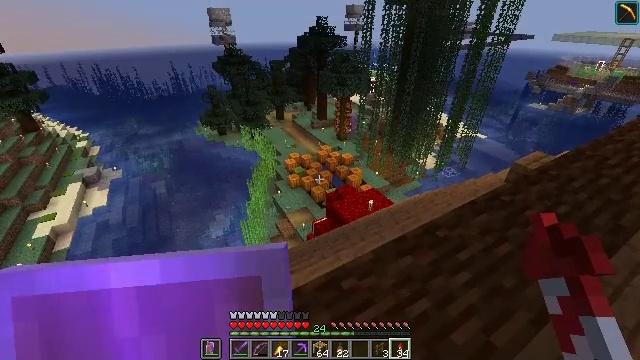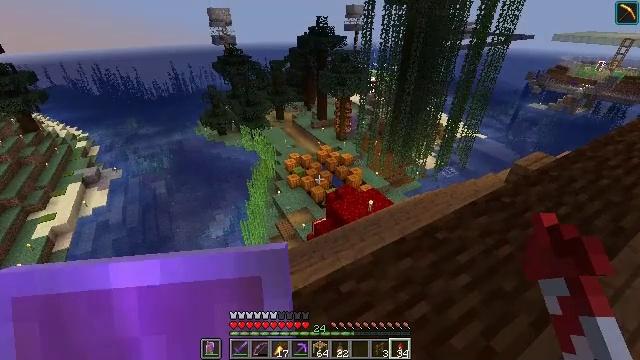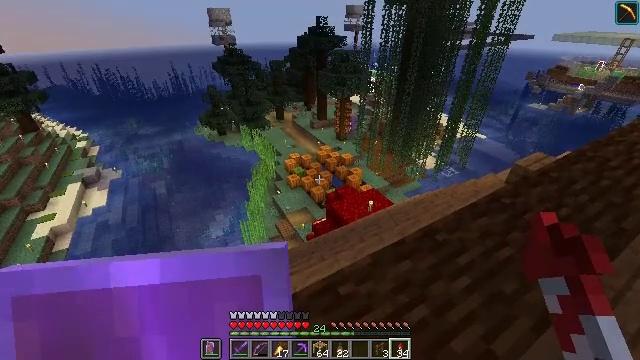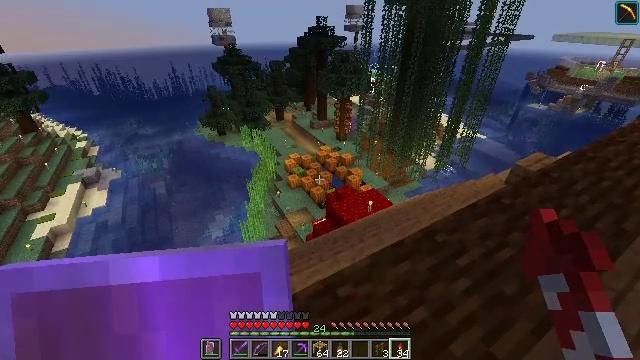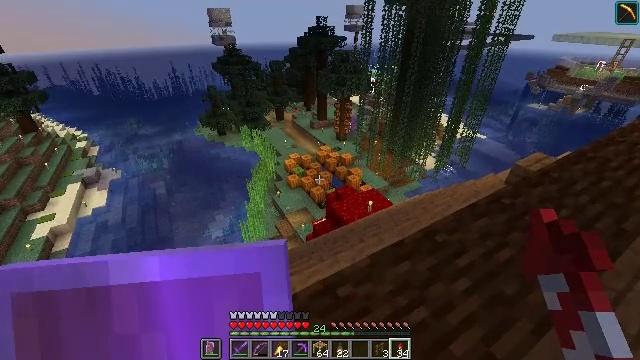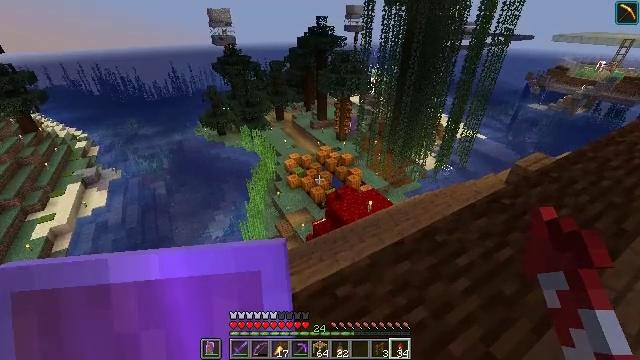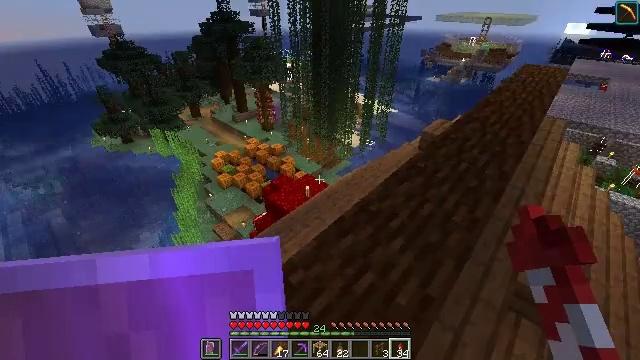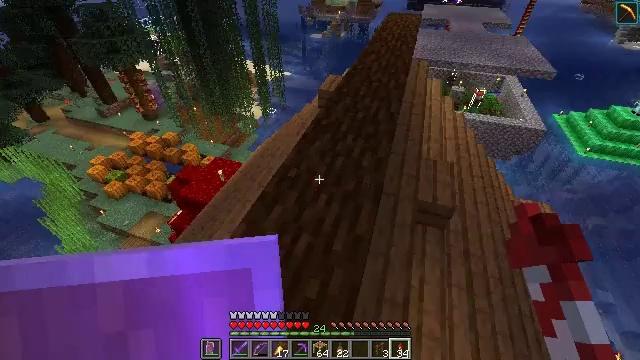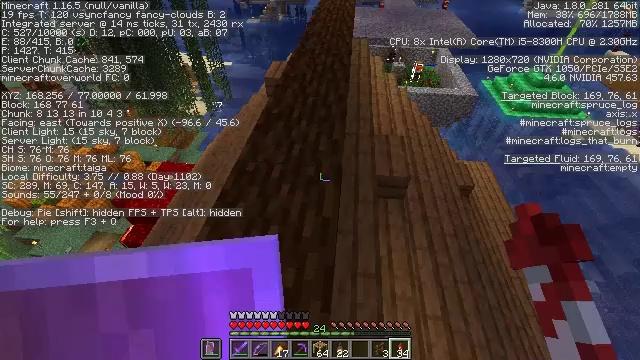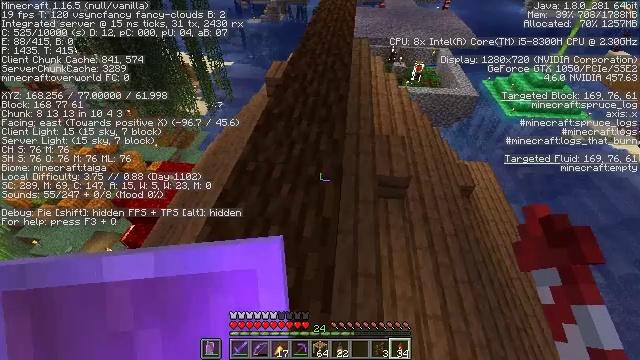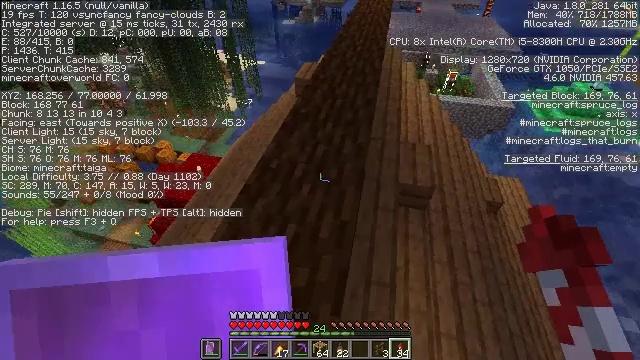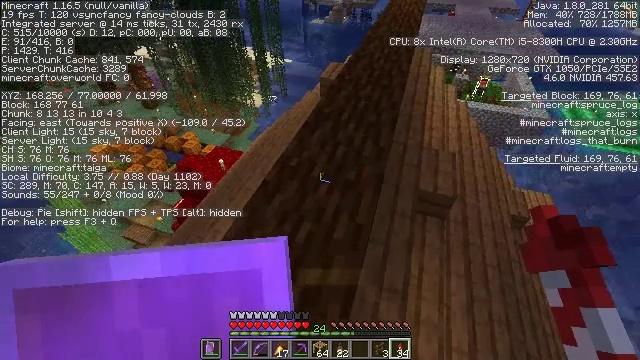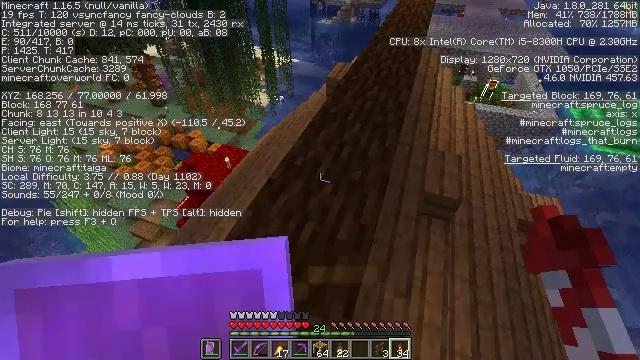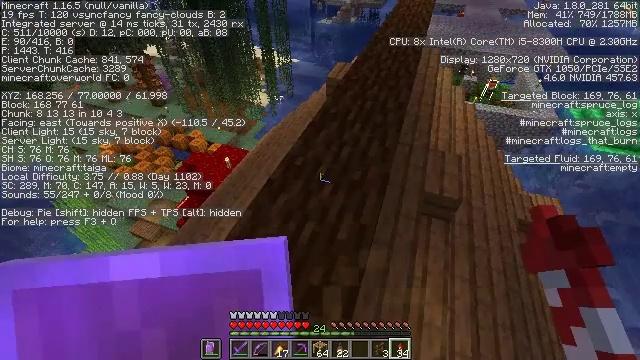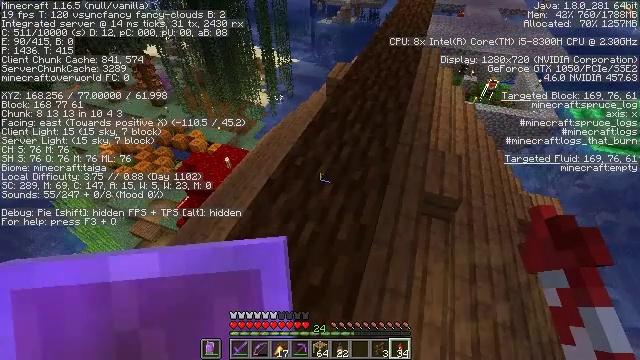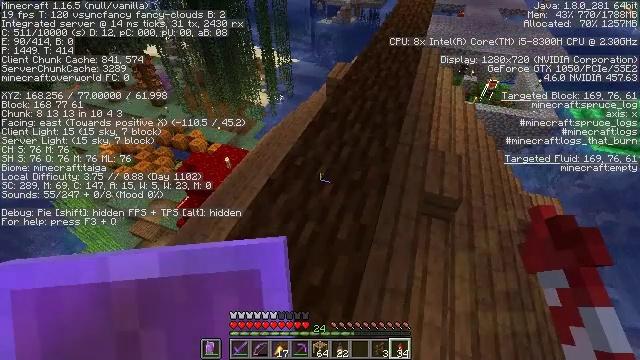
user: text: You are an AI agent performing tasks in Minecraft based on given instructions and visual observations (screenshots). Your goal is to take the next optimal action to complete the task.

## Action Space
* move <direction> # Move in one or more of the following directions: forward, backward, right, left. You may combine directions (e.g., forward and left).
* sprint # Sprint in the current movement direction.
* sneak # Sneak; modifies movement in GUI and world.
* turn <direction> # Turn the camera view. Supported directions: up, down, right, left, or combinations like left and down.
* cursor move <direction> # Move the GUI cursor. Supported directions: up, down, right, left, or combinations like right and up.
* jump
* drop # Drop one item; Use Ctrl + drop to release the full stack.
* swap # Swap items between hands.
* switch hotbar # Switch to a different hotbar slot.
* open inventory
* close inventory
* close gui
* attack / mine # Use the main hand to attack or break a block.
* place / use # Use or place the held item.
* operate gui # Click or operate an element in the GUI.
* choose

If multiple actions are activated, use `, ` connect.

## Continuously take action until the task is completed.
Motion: motion action
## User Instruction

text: Combine brown wool in the crafting table for a brown carpet.
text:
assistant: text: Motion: no_op
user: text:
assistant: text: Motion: no_op
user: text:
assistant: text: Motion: no_op
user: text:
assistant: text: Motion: no_op
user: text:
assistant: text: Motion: no_op
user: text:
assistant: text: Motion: turn right and down
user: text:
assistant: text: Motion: turn right and down
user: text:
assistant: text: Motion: turn right and down
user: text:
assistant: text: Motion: no_op
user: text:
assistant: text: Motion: turn left
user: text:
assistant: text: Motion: turn left
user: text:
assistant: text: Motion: turn left
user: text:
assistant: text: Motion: no_op
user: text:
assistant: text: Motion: no_op
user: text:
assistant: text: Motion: no_op
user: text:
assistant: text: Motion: no_op
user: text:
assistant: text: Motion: no_op
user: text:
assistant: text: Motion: no_op
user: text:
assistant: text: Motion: move forward
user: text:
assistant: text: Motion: move forward
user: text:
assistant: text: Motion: move forward
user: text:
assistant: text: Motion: move forward
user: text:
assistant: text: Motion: move forward
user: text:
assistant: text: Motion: move forward, turn right
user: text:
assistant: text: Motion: move forward, turn right
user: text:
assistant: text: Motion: move forward, turn right
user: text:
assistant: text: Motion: move forward, turn right
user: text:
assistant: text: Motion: move forward, turn right
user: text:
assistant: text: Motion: move forward
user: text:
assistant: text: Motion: move forward